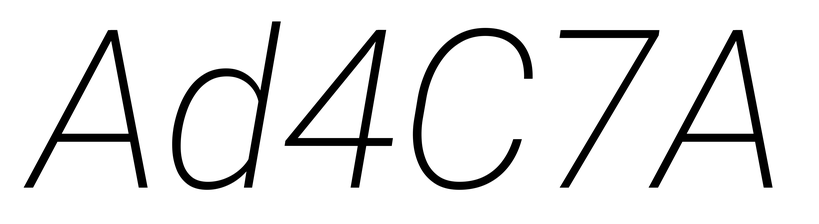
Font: Roboto-Italic_ExtraLight_Italic